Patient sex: M
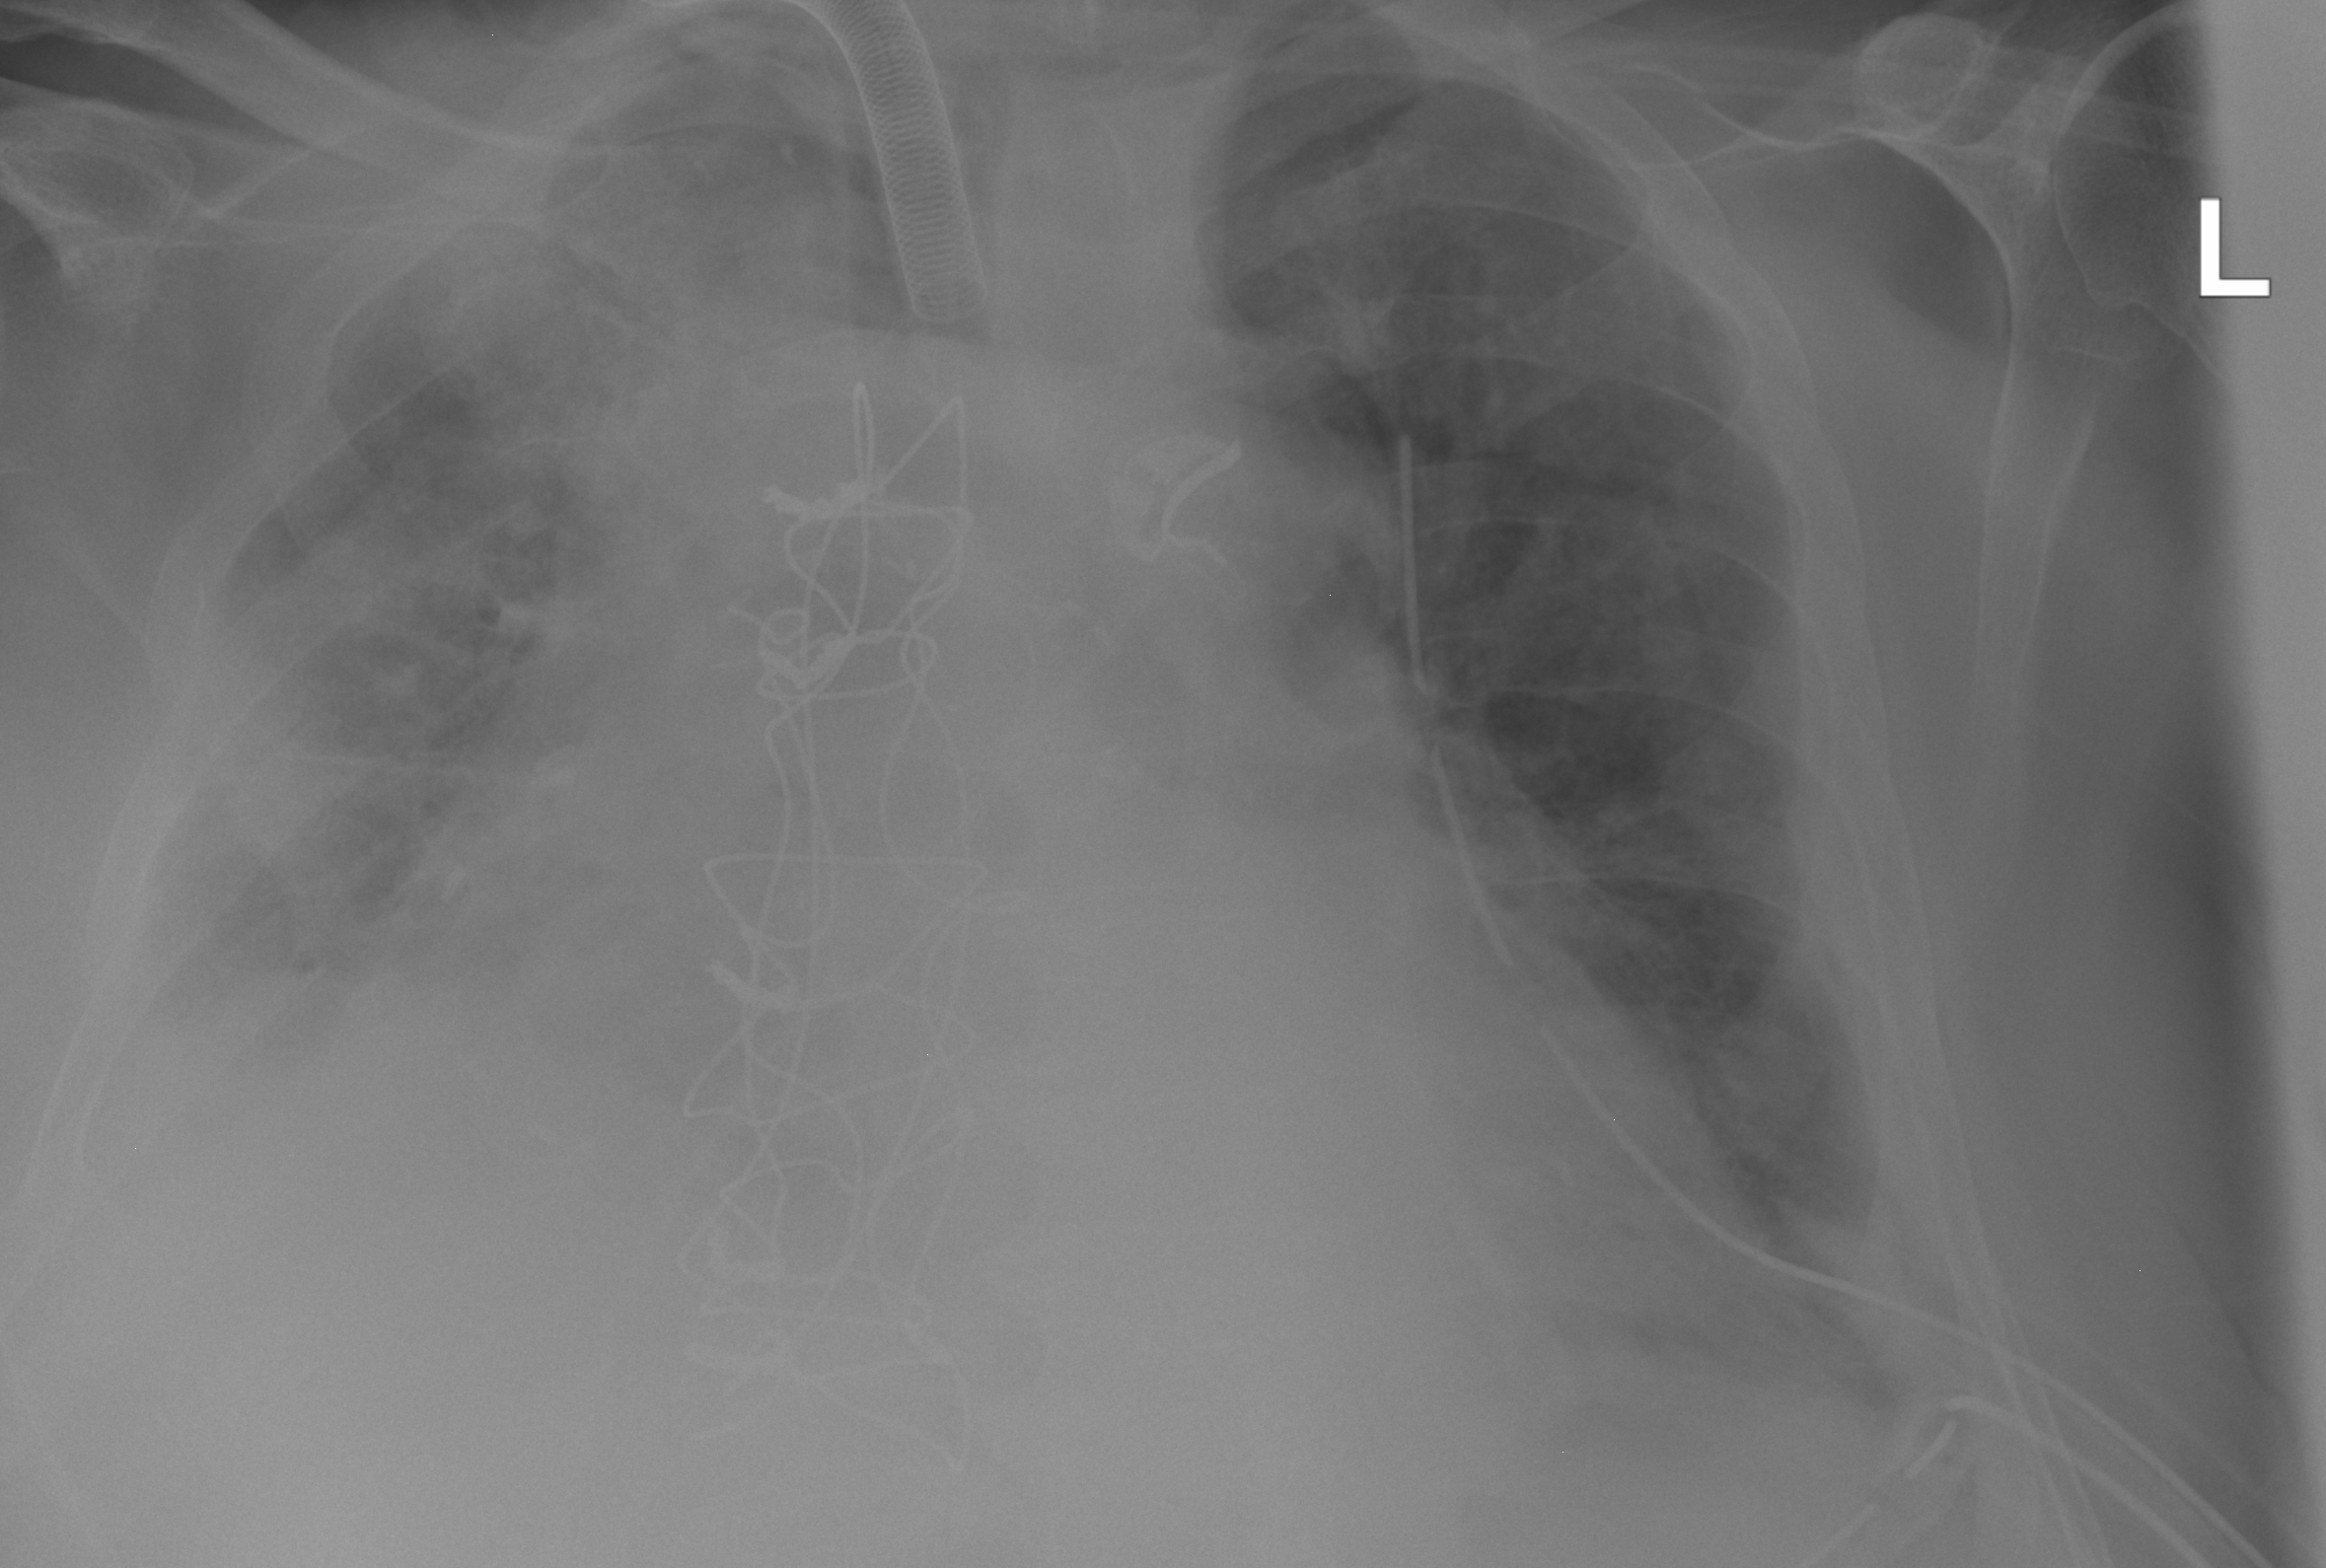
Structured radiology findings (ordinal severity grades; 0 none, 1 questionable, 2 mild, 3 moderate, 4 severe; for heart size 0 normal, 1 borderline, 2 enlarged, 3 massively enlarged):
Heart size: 2
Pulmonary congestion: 0
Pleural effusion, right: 2
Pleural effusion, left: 2
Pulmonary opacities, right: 4
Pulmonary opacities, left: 0
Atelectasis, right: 2
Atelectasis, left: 2